高三 · 组合数学
杨辉三角, 是二项式系数在三角形中的一种几何排列。在欧洲, 这个表叫做帕斯卡三角形。帕斯卡(1623----1662)是在 1654 年发现这一规律的,比杨辉要迟 393 年,比贾宪迟 600 年。下图的表在我国南宋数学家杨辉 1261 年所著的《详解九章算法》一书里就出现了, 这又是我国数学史上的一个伟大成就。如图所示, 在“杨辉三角”中, 从 1 开始箭头所指的数组成一个锯齿形数列: $1,2,3,3,6,4,10,5, \ldots$, 则此数列前 16 项和为( )

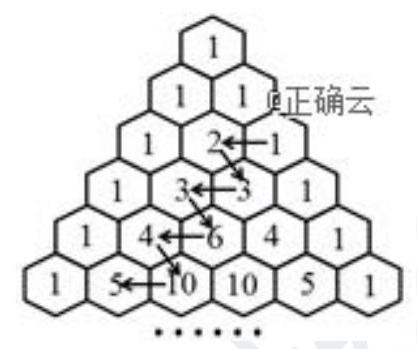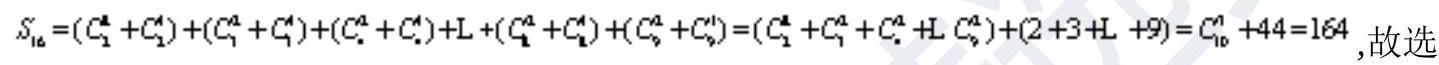
A. 120
B. 163
C. 164
D. 165
答案: C
解析: 答案:C

【解析】由由题意及杨辉三角的特点可得:

C.

5.答案:253

【解析】当 $n=23$ 时, 共有 24 个数, 从左往右第 22 个数即为这一行的倒数第 3 个数, 观察可知, 其规律为 1,31,61,101,151,211,281,361,451,551,661,781,911,1051, $1201,1361,1531,1711,1901,2101,2311,253$, 故所求数字为